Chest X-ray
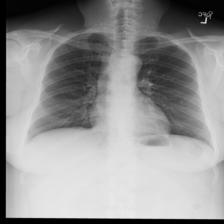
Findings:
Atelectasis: negative
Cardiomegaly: negative
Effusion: negative
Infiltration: negative
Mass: negative
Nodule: negative
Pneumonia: negative
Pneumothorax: negative
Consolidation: negative
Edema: negative
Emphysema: negative
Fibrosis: negative
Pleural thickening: negative
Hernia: negative